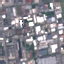
Land use / land cover class: Industrial